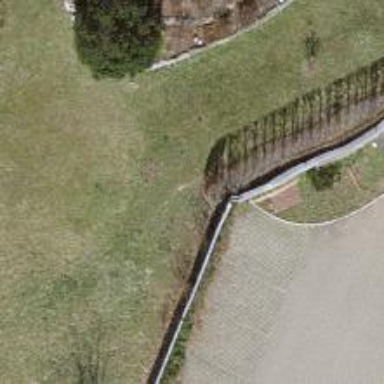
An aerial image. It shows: Wall barrier.